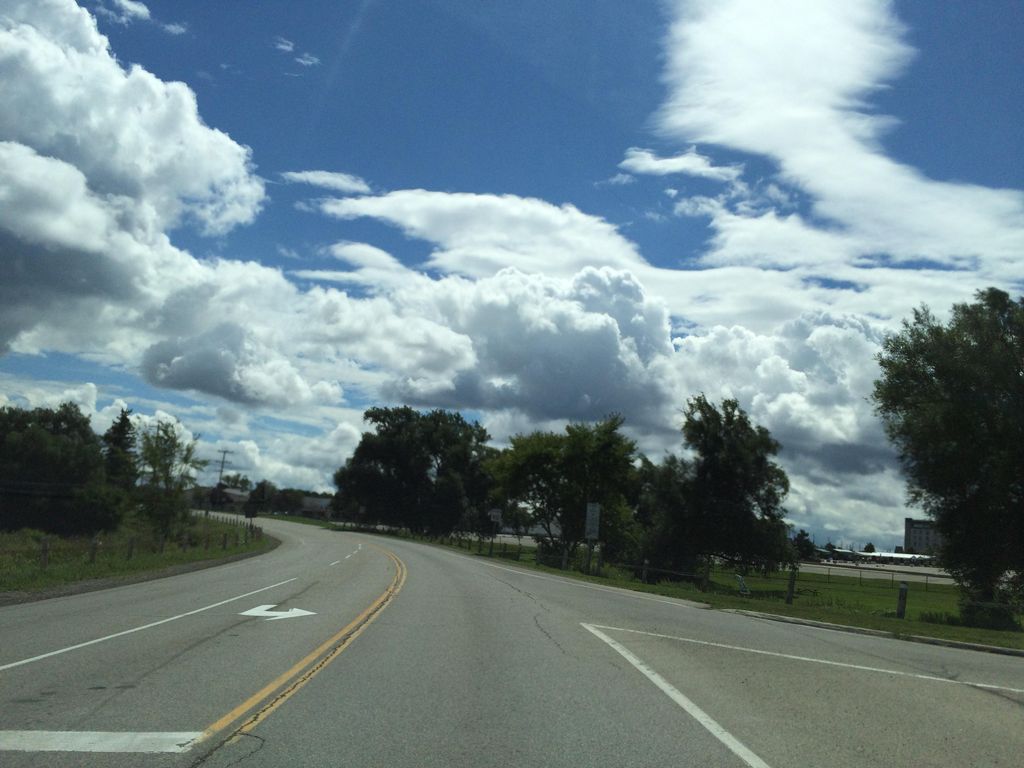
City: kitchener-waterloo